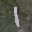
Label: 1